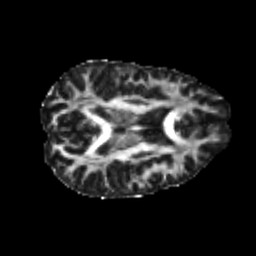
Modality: FA
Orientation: axial
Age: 24
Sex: male
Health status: healthy
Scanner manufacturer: philips
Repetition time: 7.385 s
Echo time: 0.08599 s